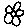
Label: flower